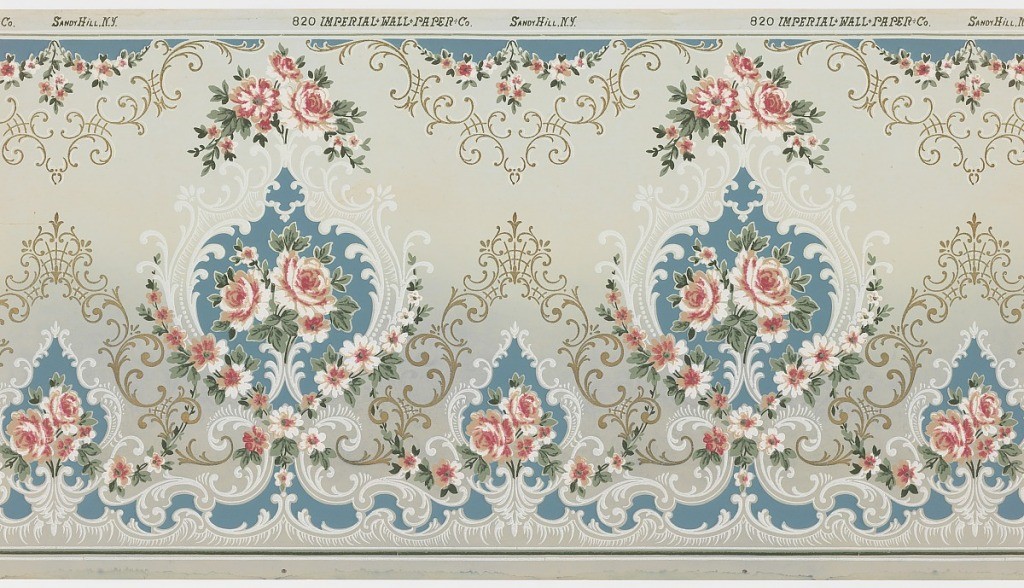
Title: Frieze
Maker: Imperial Wallcoverings Inc., American, founded 1901
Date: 1905–1915
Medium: Machine-printed paper
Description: Alternating large and small floral medallions with floral vining connected by scroll and trelis pattern. Top has floral swag and pendant motif. Solid blue fills parts of background. Ground shades grey to light teal (bottom to top) with a lighter band in the center. Printed in blue, white, pinks, greens and metallic gold. Printed in top selvedge: "Imperial Wall Paper Co." "Sandyhill, N.Y." pattern number "820".